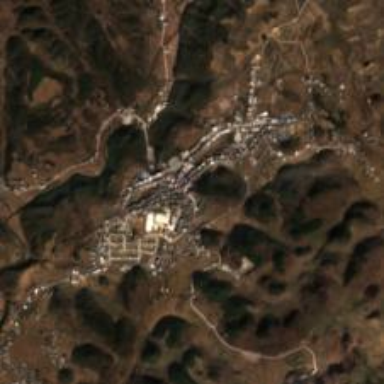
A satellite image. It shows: Ethnic township within town.